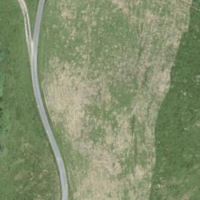
EUNIS habitat code: 23
Species observed at this site:
Caltha palustris